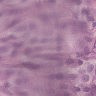
Metastatic tissue present: yes